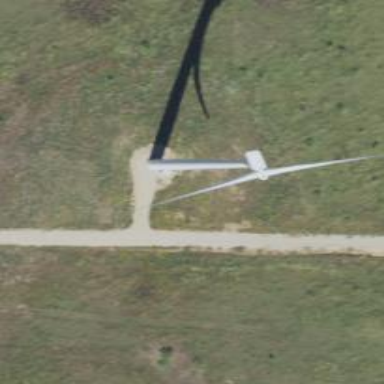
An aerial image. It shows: Wind generator using horizontal axis wind turbines.